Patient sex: M
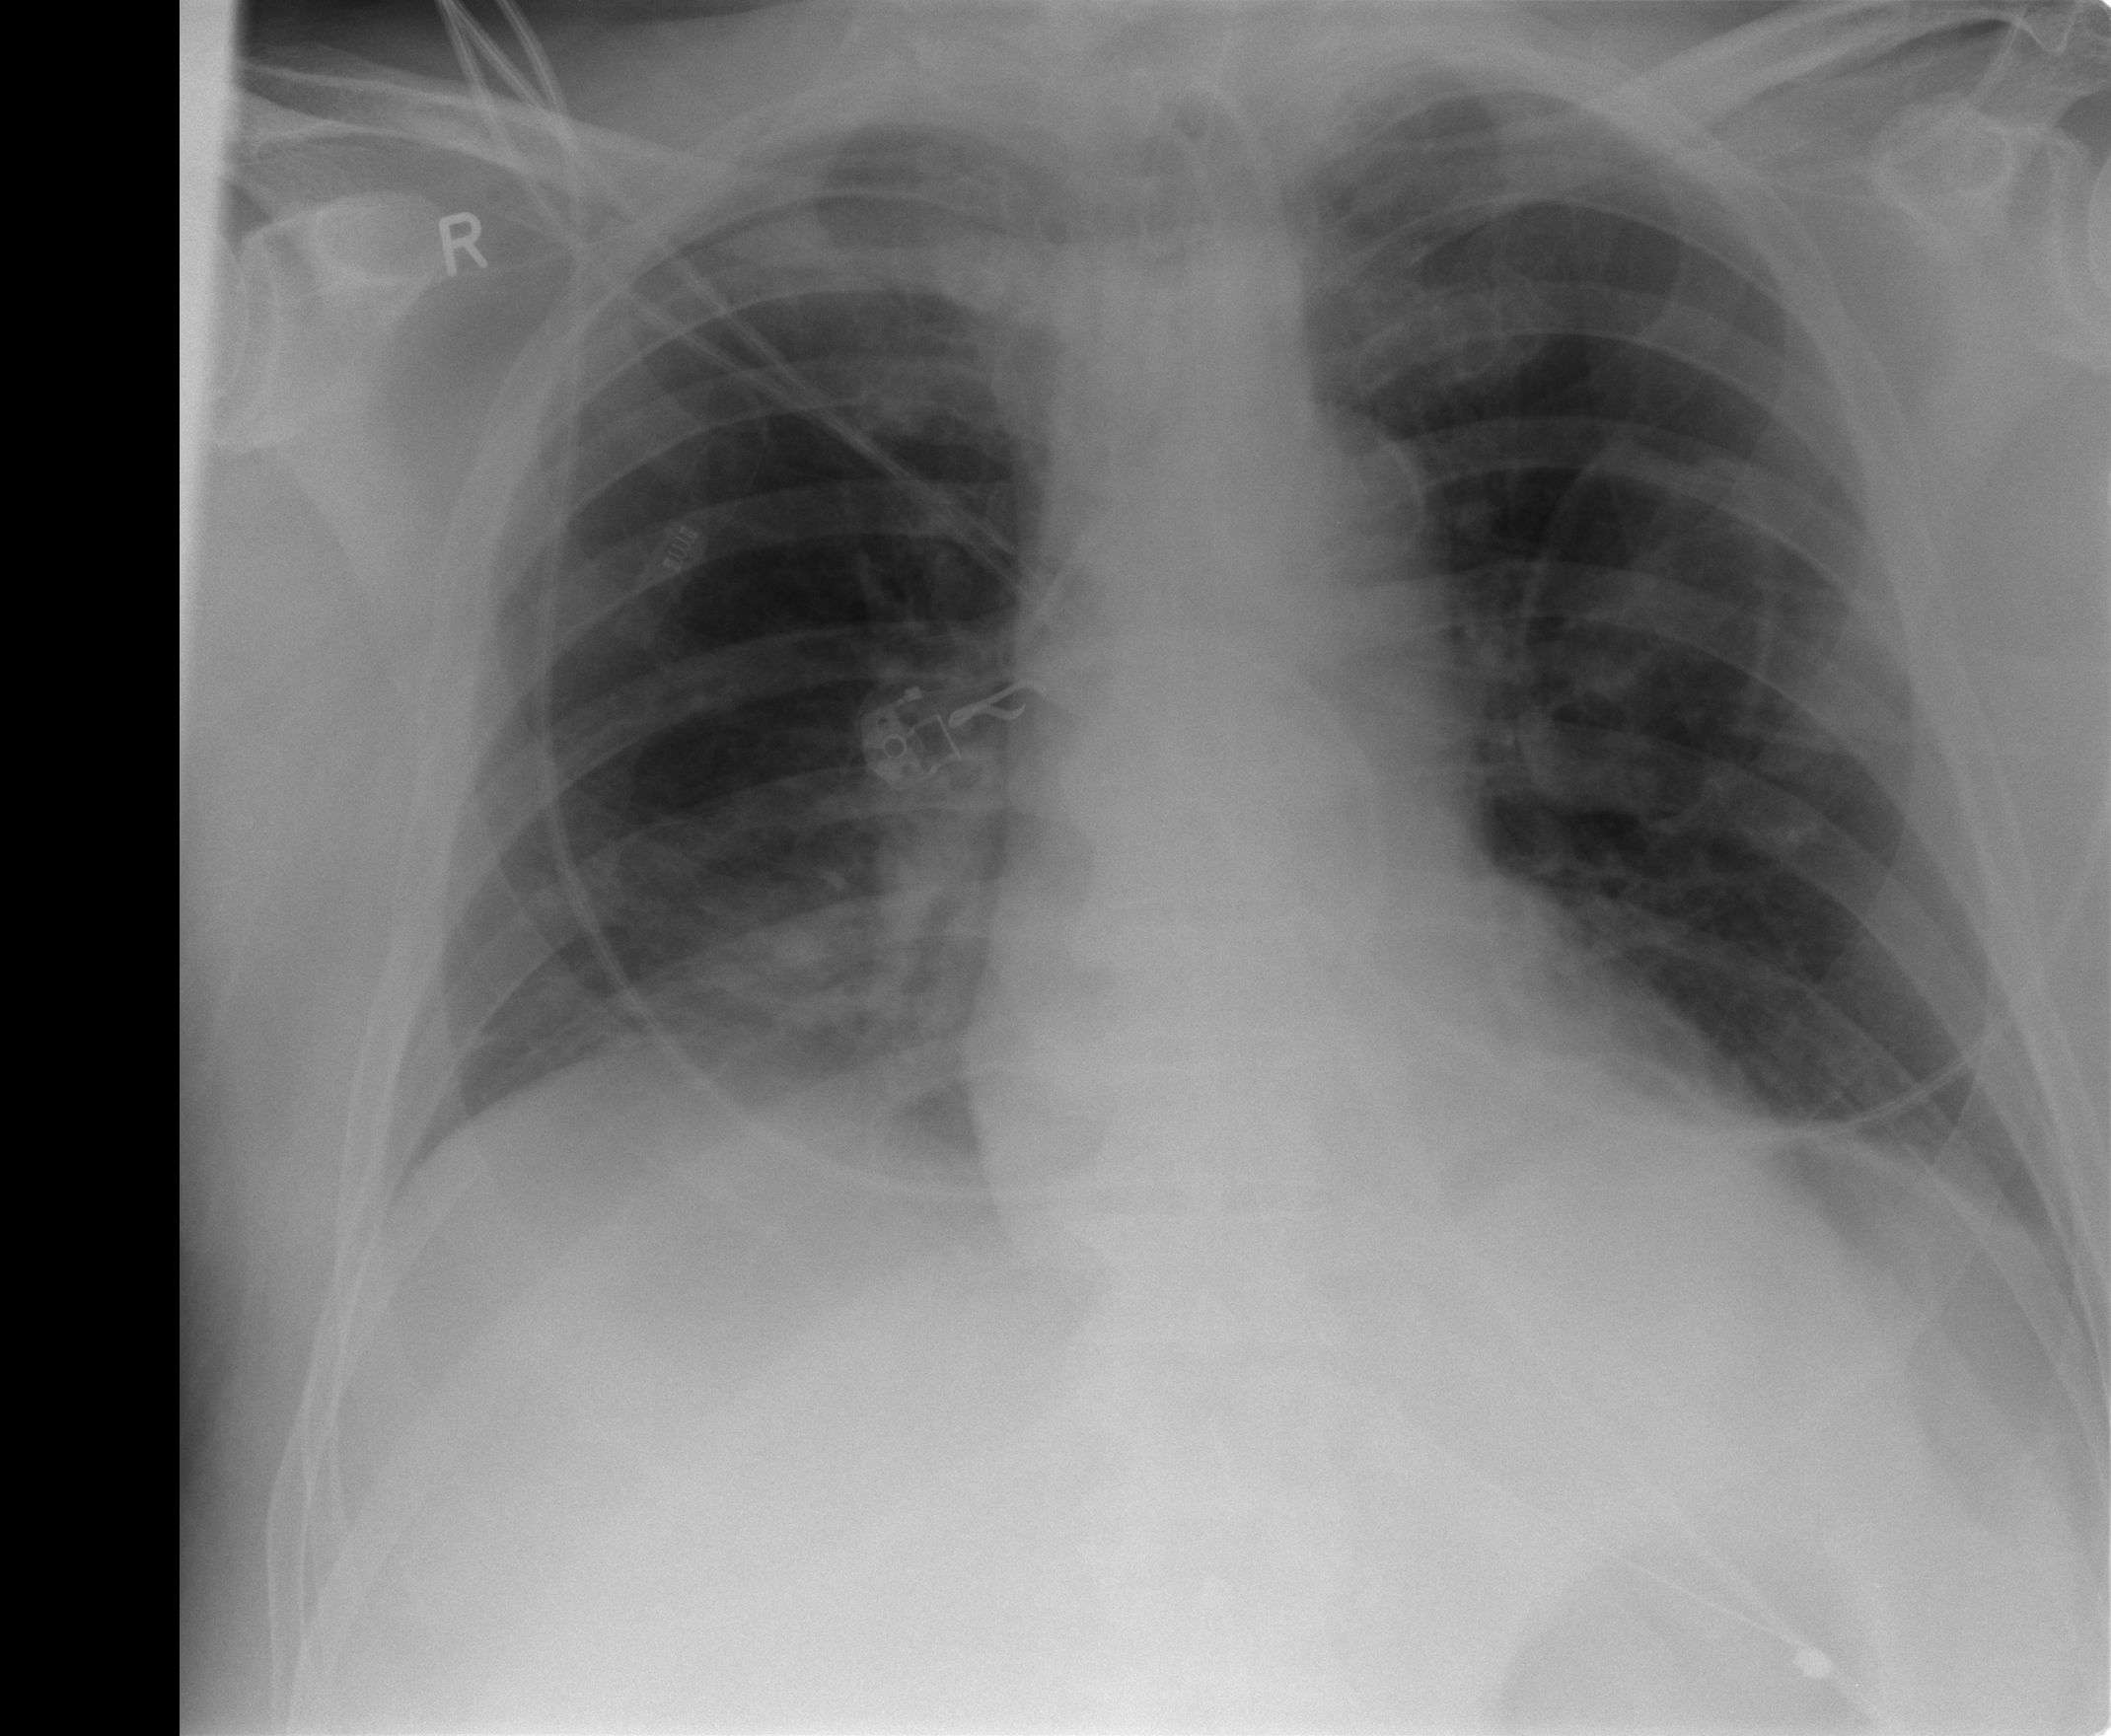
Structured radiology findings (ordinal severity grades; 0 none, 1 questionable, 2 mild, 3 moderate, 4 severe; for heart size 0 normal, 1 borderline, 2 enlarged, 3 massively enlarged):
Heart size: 0
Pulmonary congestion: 1
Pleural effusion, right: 0
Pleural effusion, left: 0
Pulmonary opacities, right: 1
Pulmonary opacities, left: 0
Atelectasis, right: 2
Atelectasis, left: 1